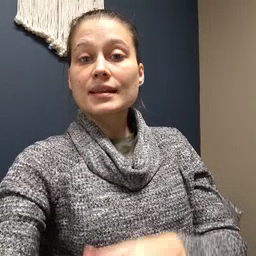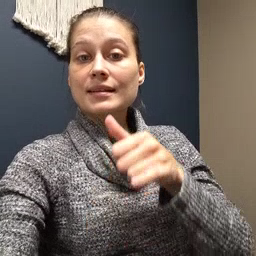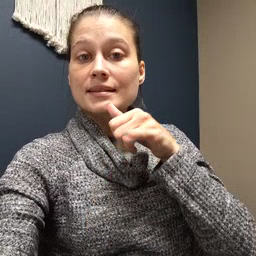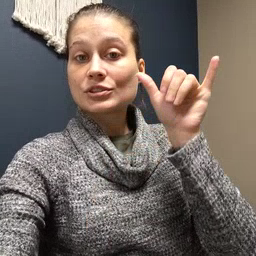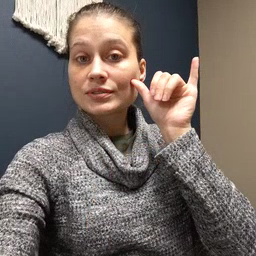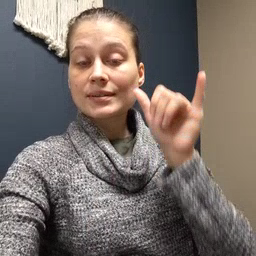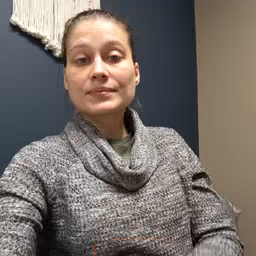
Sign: yesterday